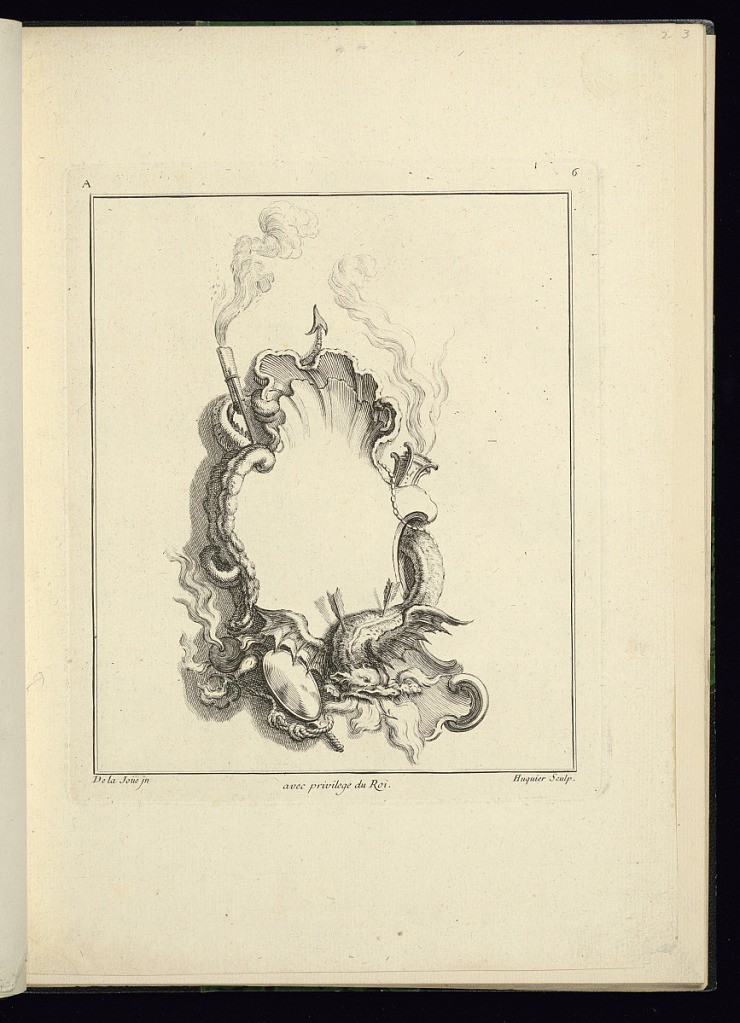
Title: Design for Cartouche: Allegory of Fire
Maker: Jacques de Lajoüe, French, 1687–1761
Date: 1740
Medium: Engraving on white laid paper
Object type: Print
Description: Cartouche consisting of references to fire: a flaming torch (upper left), a flaming bottle (upper right), and a phoenix, a salamander and a mirror.